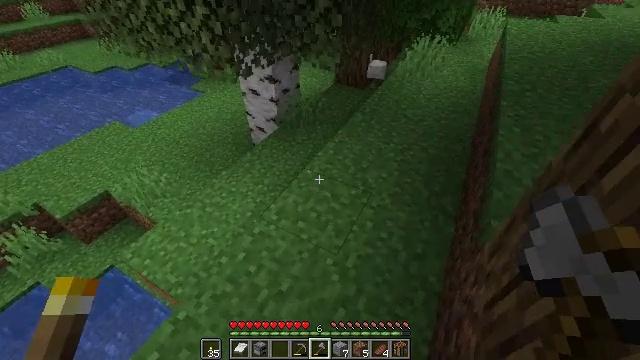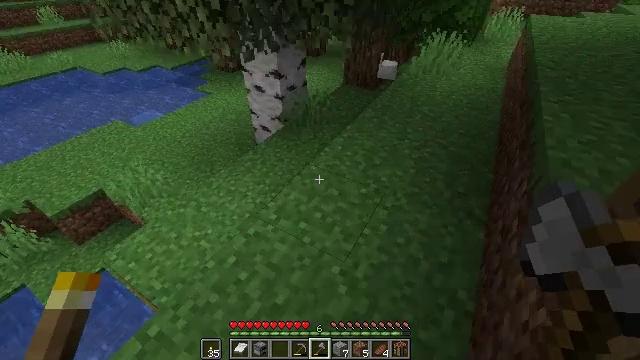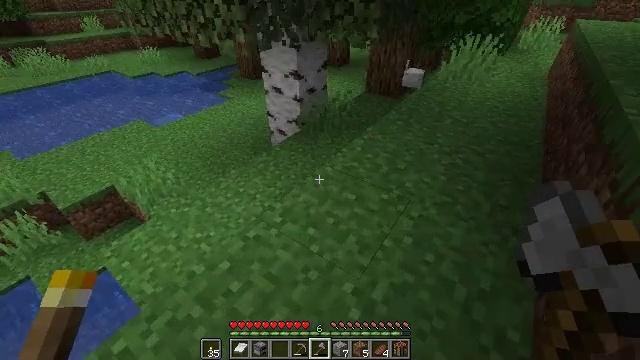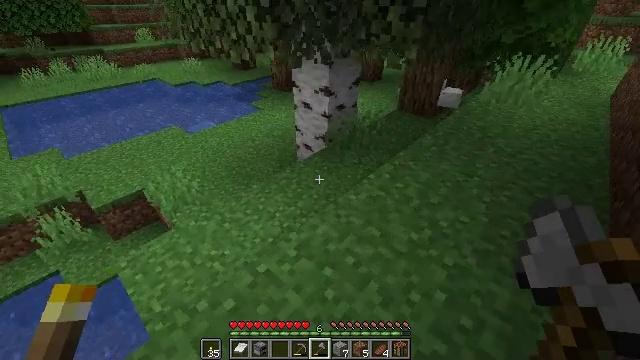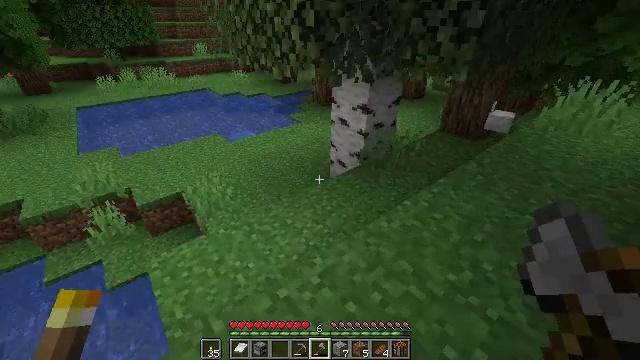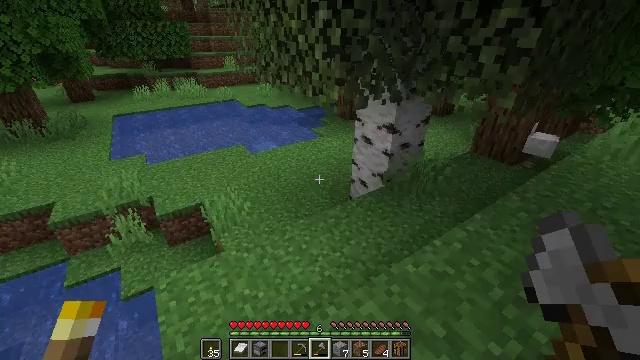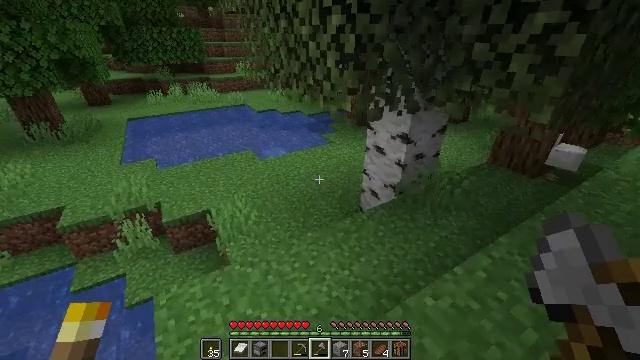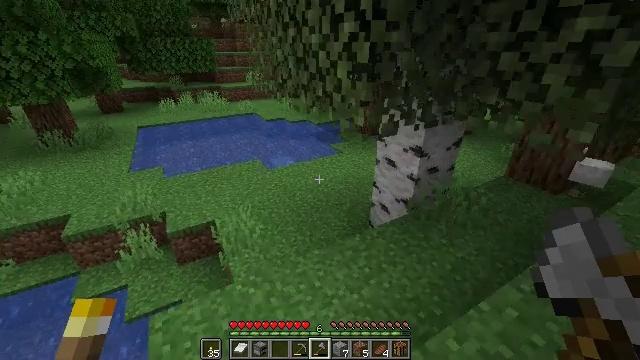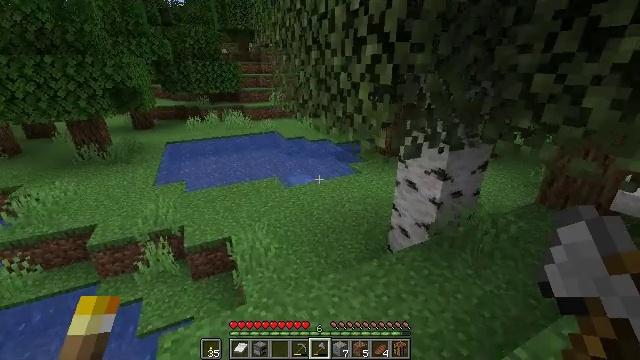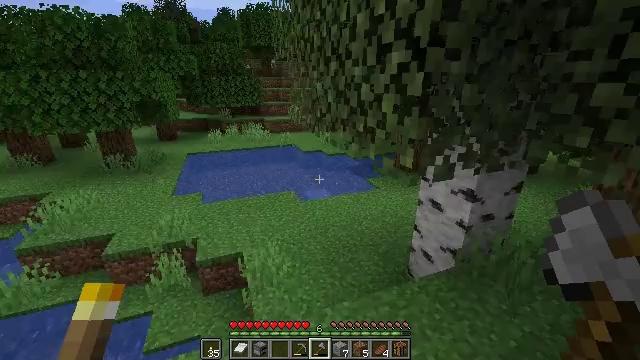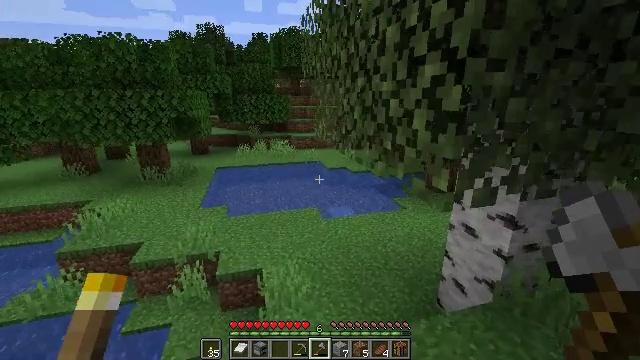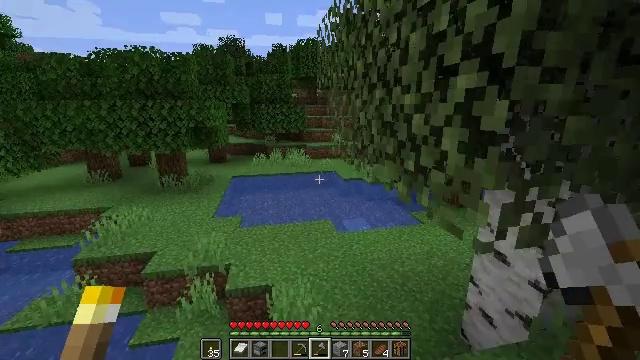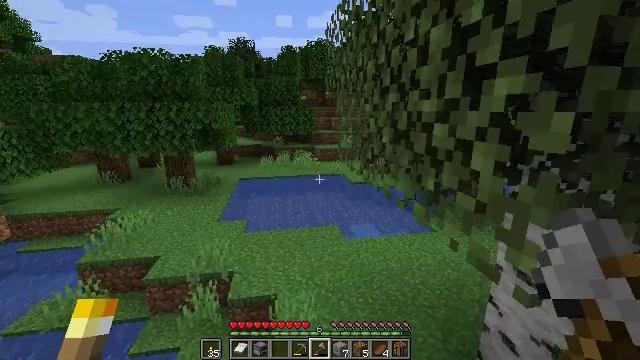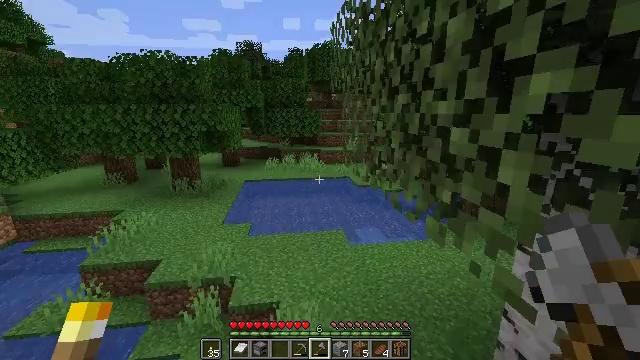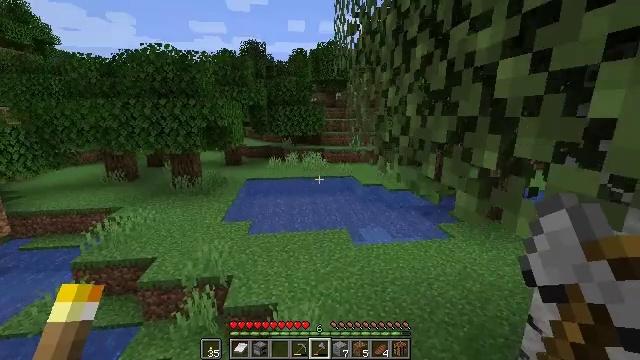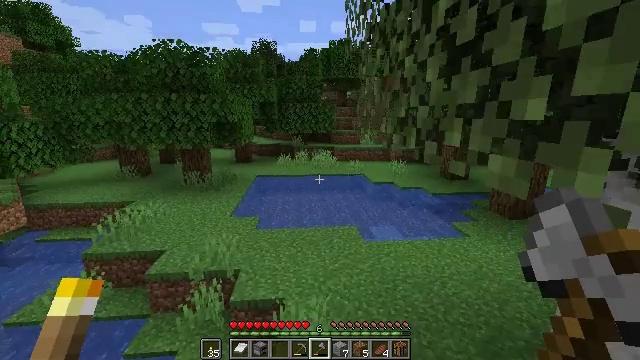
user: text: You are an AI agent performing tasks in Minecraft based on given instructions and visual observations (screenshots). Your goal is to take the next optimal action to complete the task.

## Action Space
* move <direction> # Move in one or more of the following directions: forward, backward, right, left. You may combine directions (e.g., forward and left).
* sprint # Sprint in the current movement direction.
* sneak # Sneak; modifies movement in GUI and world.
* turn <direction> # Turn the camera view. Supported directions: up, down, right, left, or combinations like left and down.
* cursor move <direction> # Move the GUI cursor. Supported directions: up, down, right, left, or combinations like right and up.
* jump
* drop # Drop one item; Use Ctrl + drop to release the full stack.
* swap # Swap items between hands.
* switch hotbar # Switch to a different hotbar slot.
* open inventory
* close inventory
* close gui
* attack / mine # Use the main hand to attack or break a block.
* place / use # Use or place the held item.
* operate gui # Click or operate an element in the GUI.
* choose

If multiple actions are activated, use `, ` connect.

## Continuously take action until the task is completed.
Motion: motion action
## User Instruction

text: Collect the bee nest for honey.
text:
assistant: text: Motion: move forward, turn left and up
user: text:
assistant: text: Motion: move forward, turn left and up
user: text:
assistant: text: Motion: move forward, turn left and up
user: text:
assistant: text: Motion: move forward, turn left and up
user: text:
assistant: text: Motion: move forward, turn left and up
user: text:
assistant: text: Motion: move forward, turn left
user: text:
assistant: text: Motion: move forward, turn left and up
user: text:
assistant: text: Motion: move forward, turn left and up
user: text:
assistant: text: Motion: move forward, turn left and up
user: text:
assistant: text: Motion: move forward, turn left and up
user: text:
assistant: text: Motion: move forward, turn left and up
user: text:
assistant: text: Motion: move forward, turn left
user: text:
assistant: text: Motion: move forward, turn left
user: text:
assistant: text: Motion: move forward
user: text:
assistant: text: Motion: move forward, turn left
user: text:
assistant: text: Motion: move forward
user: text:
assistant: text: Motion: move forward
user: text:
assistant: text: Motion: move forward
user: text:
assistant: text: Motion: move forward, turn left
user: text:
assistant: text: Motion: move forward
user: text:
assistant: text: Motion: move forward
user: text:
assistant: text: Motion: move forward
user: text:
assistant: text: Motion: move forward
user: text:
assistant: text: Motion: move forward
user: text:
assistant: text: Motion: move forward
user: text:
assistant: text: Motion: move forward
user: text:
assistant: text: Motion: move forward, turn right
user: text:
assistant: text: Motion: move forward, turn right
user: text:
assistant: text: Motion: move forward, turn right
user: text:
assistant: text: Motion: move forward, turn right